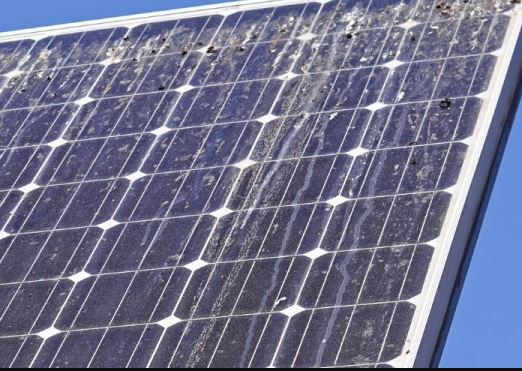
Label: Bird-drop